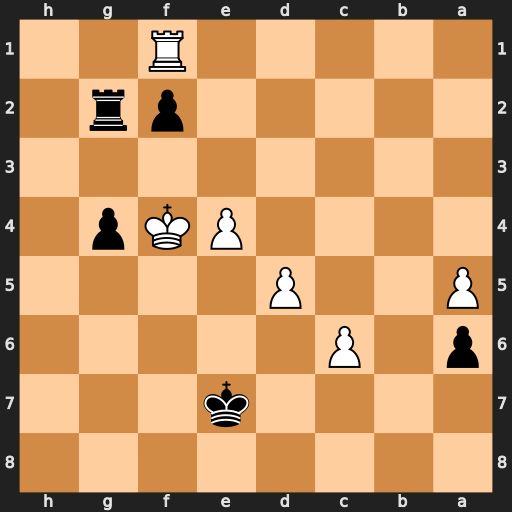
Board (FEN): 8/4k3/p1P5/P2P4/4PKp1/8/5pr1/5R2
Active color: b
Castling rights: -
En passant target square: -
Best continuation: g3 c7 Kd7